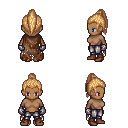
a pixel art fantasy rpg character, female body template, human, dark skin, brown tattered cape, metal pants, light blonde long topknot hairstyle, metal gloves, brown shoes, four views (front, back, left, right), 2x2 character sprite sheet, small pixel art, hard edges, no anti-aliasing